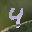
Label: 4